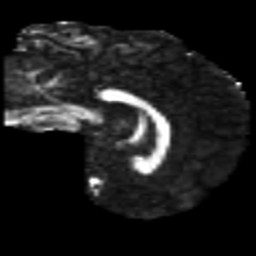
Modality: FA
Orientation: sagittal
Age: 39
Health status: ill
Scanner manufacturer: philips
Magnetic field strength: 3 T
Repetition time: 9 s
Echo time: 0.127 s